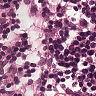
Metastatic tissue present: no